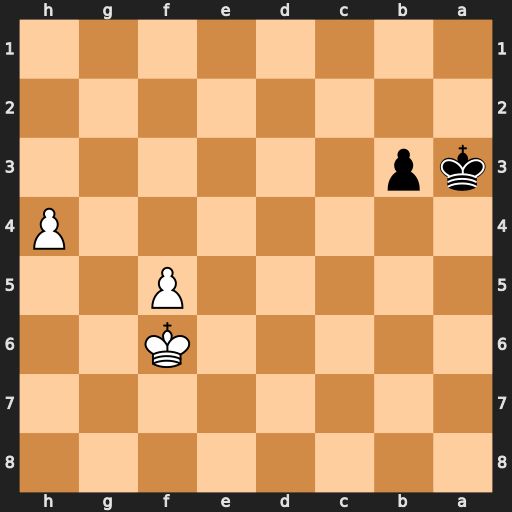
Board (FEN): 8/8/5K2/5P2/7P/kp6/8/8
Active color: b
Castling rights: -
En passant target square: -
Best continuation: b2 Kg7 b1=Q